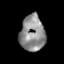
Tissue: skin
Cell type: Epithelial cells
Senescence score: 0.7749
Nuclear area (px): 867
Mean DAPI intensity: 142.64